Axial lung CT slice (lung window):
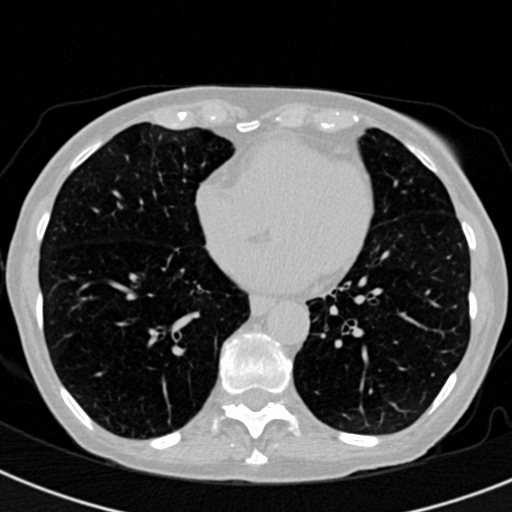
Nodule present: no